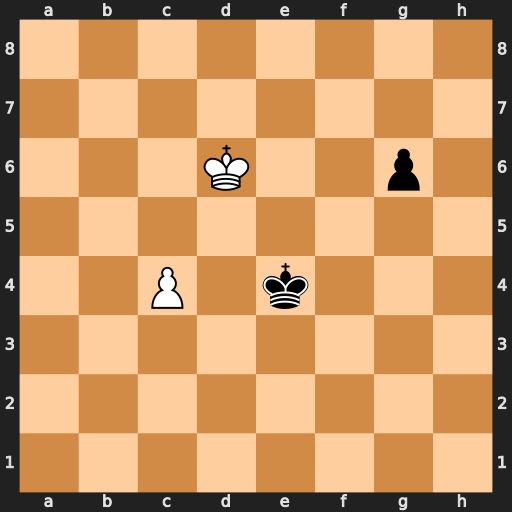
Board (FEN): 8/8/3K2p1/8/2P1k3/8/8/8
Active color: w
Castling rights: -
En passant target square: -
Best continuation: c5 g5 c6 g4 c7 g3 c8=Q